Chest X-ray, AP view. Patient: 43 years old, sex M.
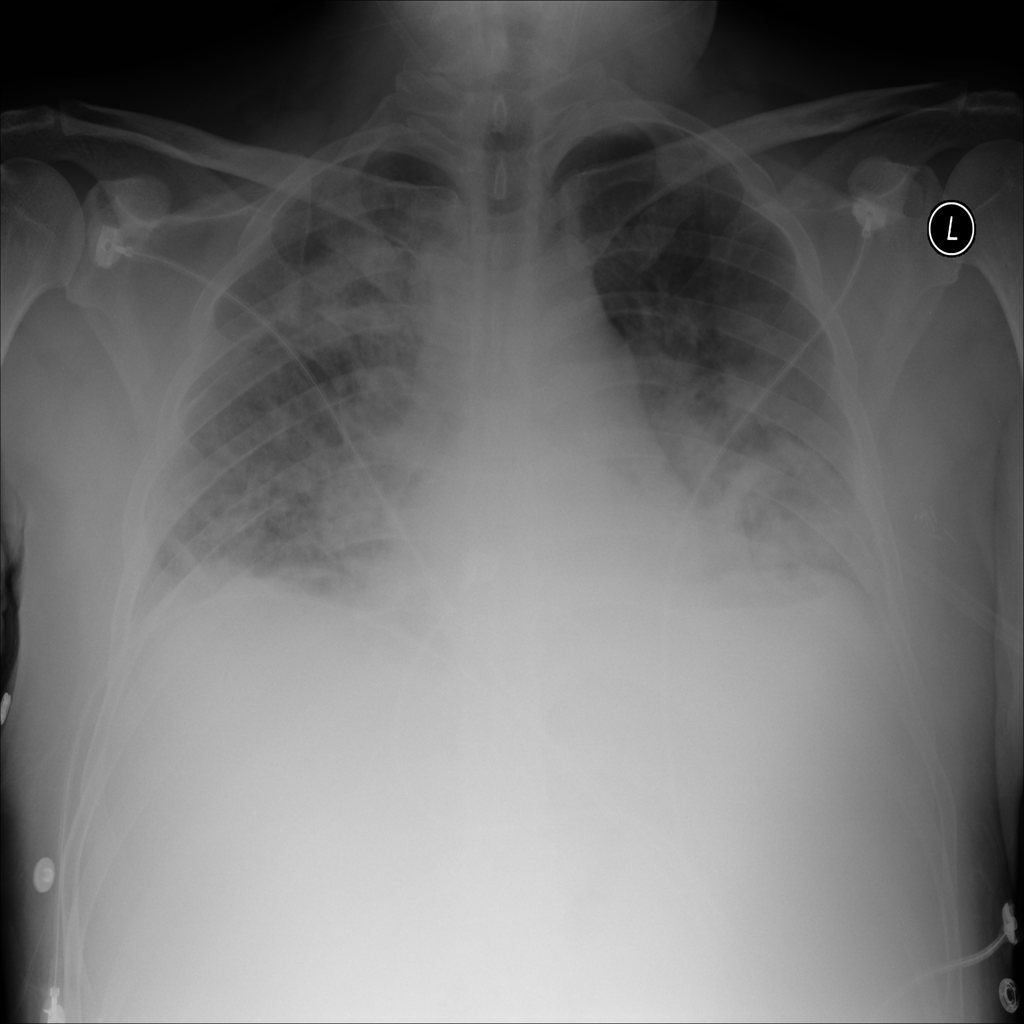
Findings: Consolidation, Infiltration